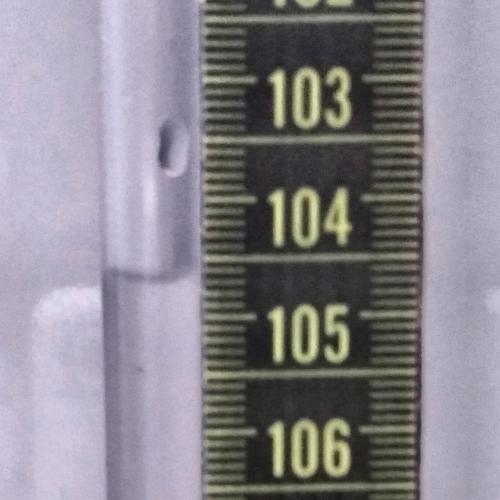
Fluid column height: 104.7 cm